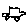
Label: car